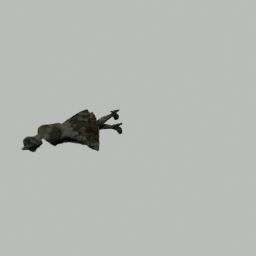
Label: people